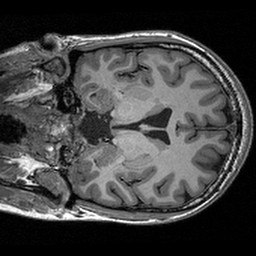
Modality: T1w
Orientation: coronal